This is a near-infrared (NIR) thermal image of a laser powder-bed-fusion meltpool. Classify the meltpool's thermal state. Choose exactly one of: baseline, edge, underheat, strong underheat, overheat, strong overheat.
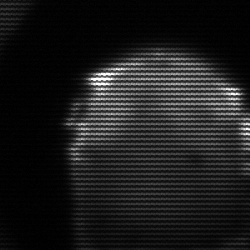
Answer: edge